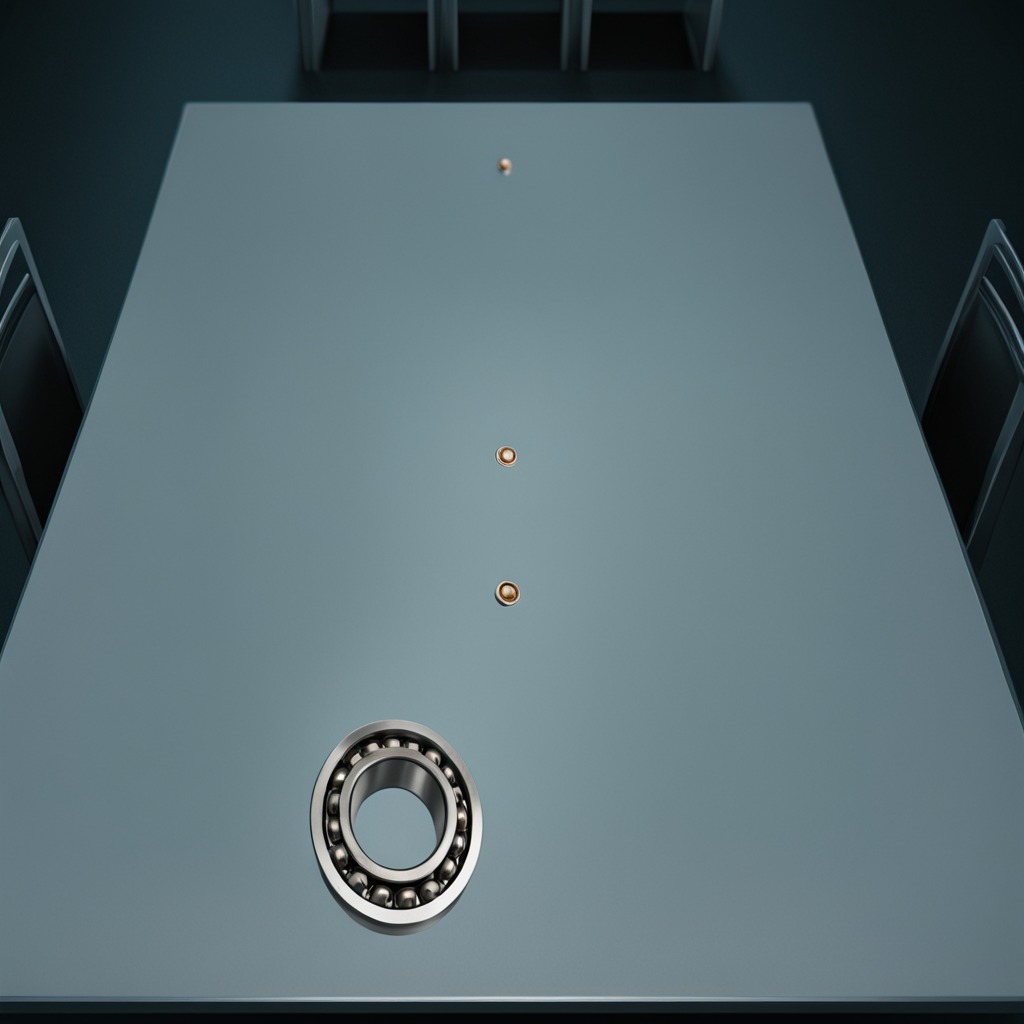
A metal ball bearing is lying on a clean empty table in a railway signal maintenance room lit by harsh overhead fluorescents photorealistic surface textures crisp shadows high dynamic range